Aerial crown-view tile of a tropical tree (Barro Colorado Island, Panama), acquired 20241216:
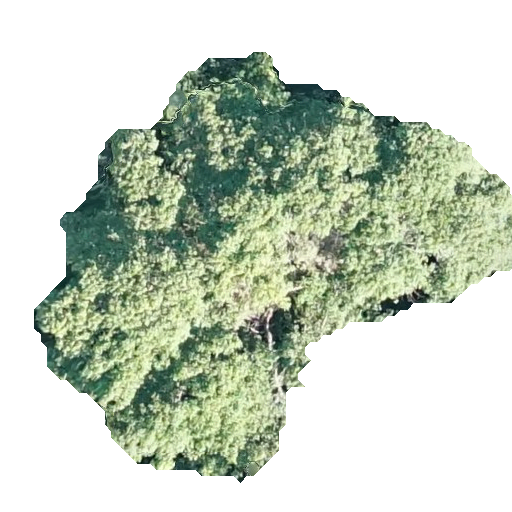
Species: Hura crepitans
GBIF accepted scientific name: Hura crepitans
Crown area: 175.715 m²